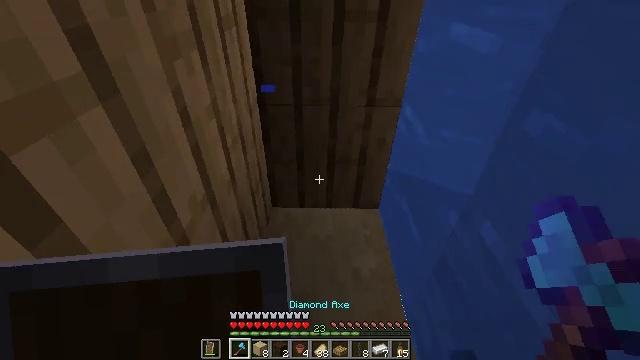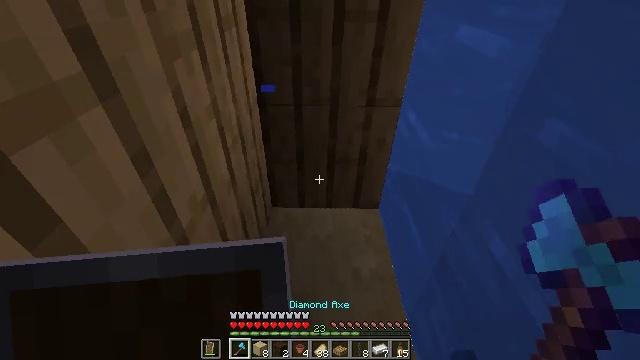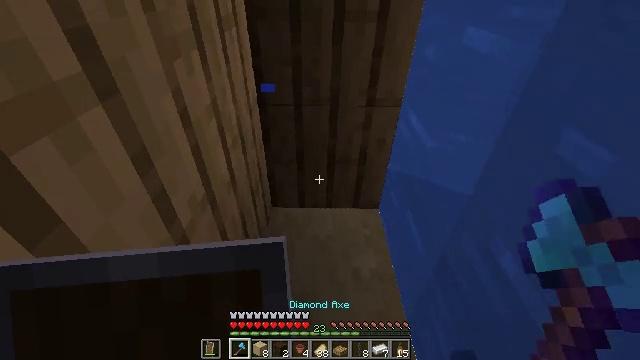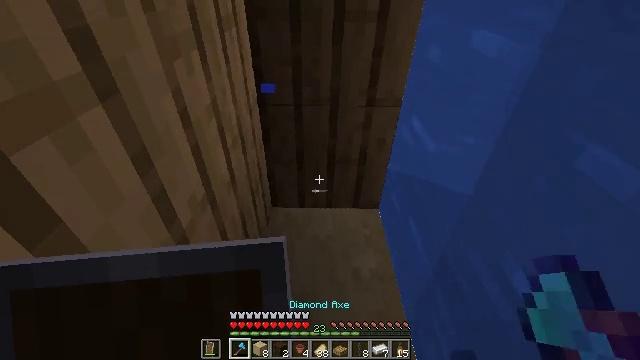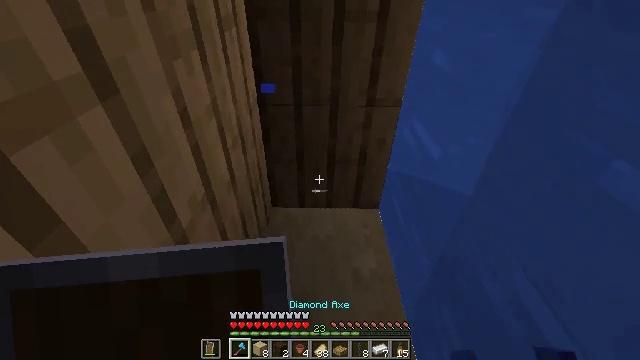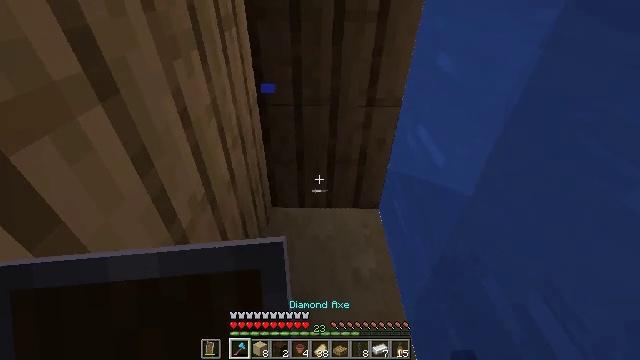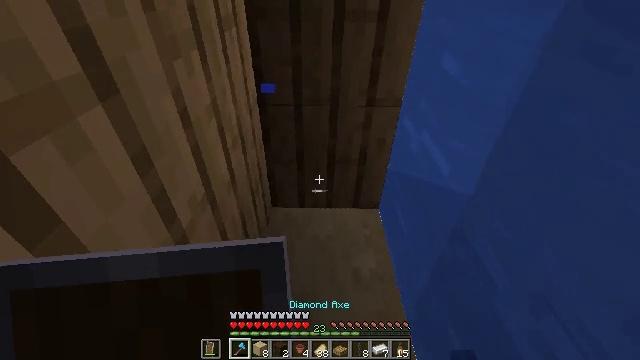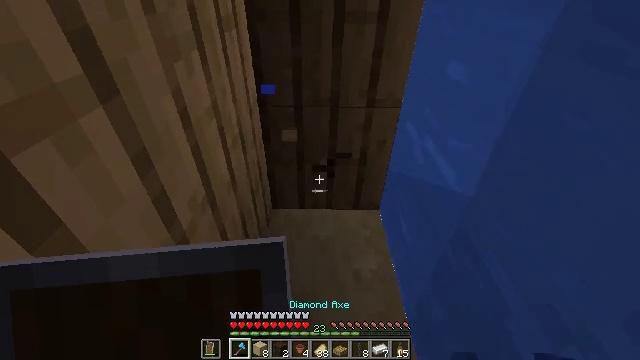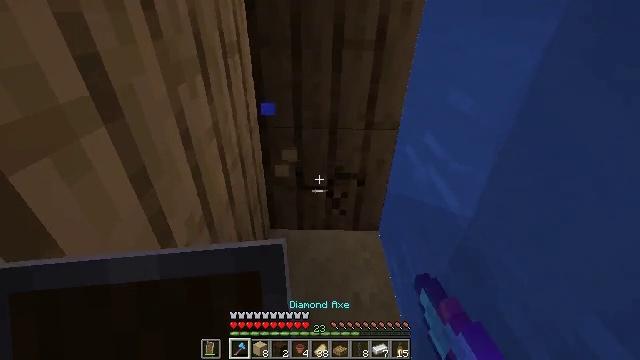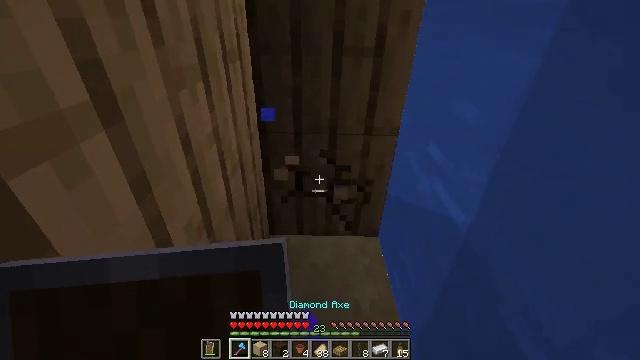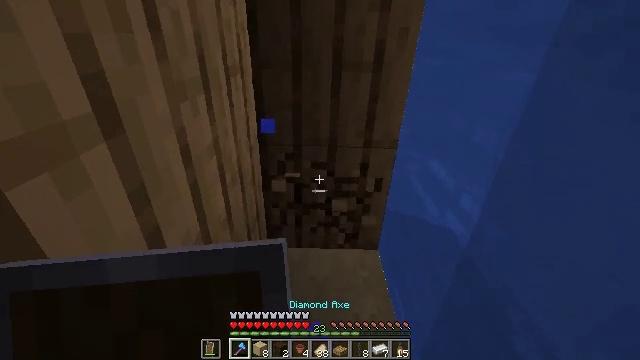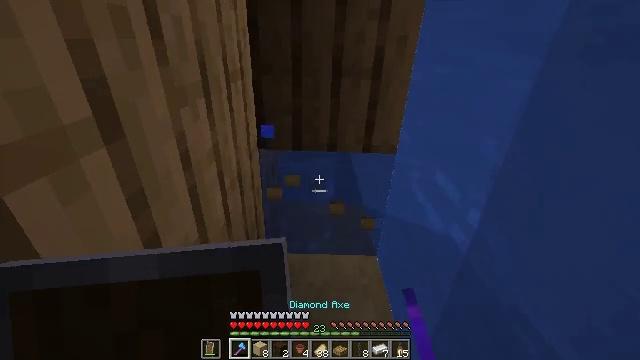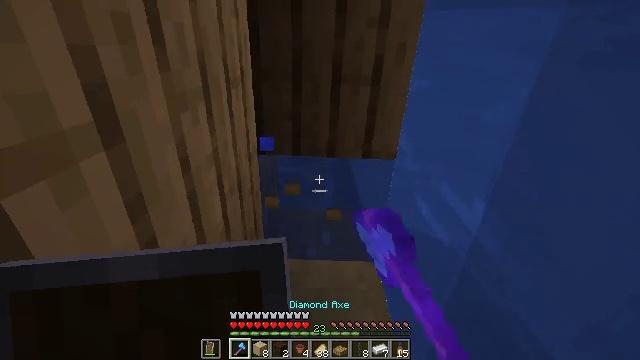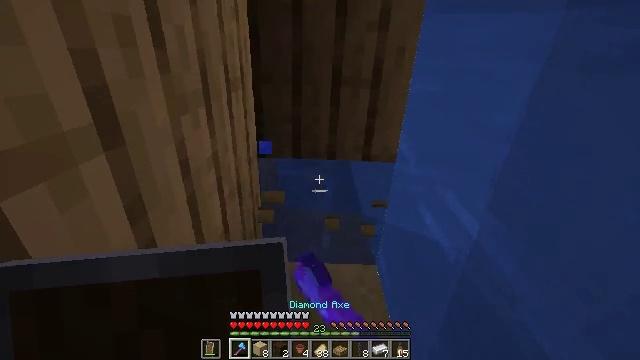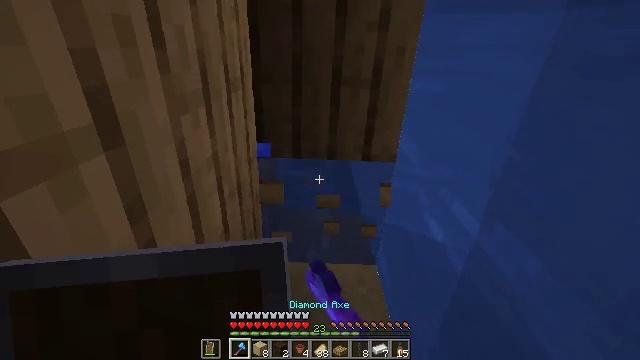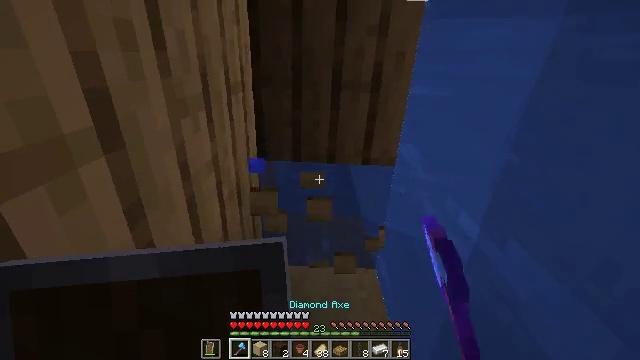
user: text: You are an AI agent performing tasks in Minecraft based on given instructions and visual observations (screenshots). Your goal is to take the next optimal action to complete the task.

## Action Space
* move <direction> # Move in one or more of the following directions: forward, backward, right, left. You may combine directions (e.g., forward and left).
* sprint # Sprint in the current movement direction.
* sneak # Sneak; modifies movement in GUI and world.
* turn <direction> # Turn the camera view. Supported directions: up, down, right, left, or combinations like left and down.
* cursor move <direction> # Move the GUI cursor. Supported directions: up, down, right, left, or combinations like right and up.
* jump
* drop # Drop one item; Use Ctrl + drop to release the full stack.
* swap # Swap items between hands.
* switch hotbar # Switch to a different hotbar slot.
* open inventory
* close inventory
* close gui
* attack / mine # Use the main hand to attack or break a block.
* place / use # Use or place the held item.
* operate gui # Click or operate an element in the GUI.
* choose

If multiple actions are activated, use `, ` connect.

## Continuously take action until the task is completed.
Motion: motion action
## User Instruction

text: Remove the oak slab to gather resources.
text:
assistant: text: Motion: sneak
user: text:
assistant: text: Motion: sneak
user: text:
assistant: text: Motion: sneak
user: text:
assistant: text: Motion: sneak
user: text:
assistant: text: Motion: sneak
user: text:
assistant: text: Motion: sneak
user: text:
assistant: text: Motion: sneak, attack / mine
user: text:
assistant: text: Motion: sneak, turn up, attack / mine
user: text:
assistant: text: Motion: sneak, turn up, attack / mine
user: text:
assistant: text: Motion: sneak, turn up, attack / mine
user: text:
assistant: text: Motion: sneak, turn up, attack / mine
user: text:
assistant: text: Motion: sneak, turn up, attack / mine
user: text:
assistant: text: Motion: sneak, attack / mine
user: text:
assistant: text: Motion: sneak, attack / mine
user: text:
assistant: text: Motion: sneak, attack / mine
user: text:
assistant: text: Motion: sneak, turn up, attack / mine
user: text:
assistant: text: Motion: sneak, turn up, attack / mine
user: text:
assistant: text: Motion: sneak, attack / mine
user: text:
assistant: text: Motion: sneak, attack / mine
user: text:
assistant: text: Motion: sneak, attack / mine
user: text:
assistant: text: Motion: sneak, attack / mine
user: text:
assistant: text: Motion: sneak, attack / mine
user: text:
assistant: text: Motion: sneak, attack / mine
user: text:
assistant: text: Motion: sneak, attack / mine
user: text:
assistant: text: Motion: sneak, attack / mine
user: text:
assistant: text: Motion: sneak, attack / mine
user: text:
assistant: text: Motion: sneak, attack / mine